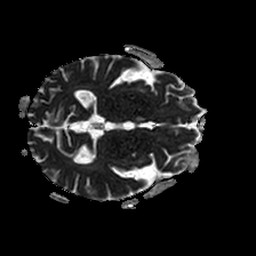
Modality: ADC
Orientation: axial
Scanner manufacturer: philips
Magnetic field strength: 1.5 T
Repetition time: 3.4 s
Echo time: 0.06922 s